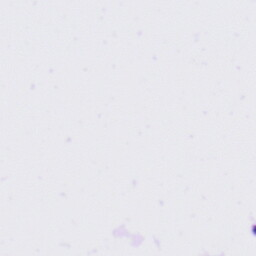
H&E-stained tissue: Tonsil